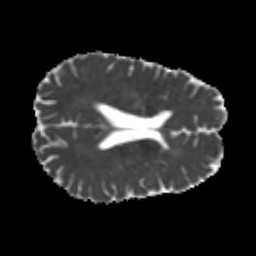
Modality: MD
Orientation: axial
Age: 26
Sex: male
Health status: healthy
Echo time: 0.074 s